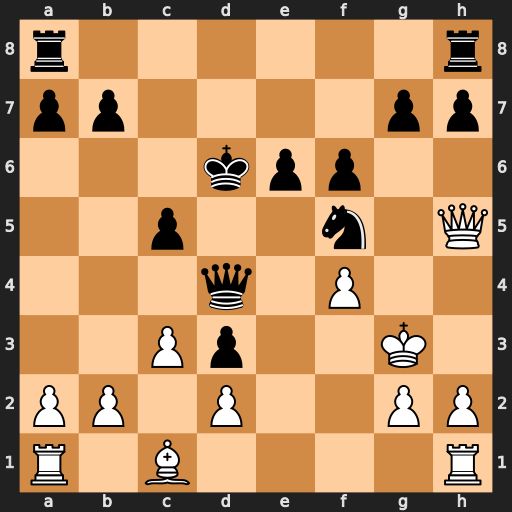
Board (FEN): r6r/pp4pp/3kpp2/2p2n1Q/3q1P2/2Pp2K1/PP1P2PP/R1B4R
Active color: w
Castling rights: -
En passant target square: -
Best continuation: Qxf5 exf5 cxd4